Question: I have a problem. I want to populate a JSON string into a table, however, it only writes me the first row and not the rest. I get the JSON from a rest API.
Below is my code and an excerpt from the JSON file
'''
DECLARE @token INT;
DECLARE @ret INT;
DECLARE @url nvarchar(max);
DECLARE @Json2 nvarchar(max);
DECLARE @authheader nvarchar(max);
DECLARE @contentType nvarchar(max);
DECLARE @apiKey_lat nvarchar(max);
DECLARE @apiKey_lot nvarchar(max);
DECLARE @apiKey_start nvarchar(max);
DECLARE @apiKey_end nvarchar(max);
DECLARE @apikey nvarchar(max);
DECLARE @json AS TABLE (Json_Table nvarchar(max))
SET @authheader = ''
SET @contentType = 'application/json'
SET @url = ''
EXEC @ret = sp_OACreate 'MSXML2.XMLHTTP', @token OUT;
IF @ret <> 0 RAISERROR ('Unable to open HTTP Connection', 10, 1);
EXEC @ret = sp_OAMethod @token, 'open', NULL, 'GET', @url, 'false';
EXEC @ret = sp_OAMethod @token, 'setRequestHeader', NULL, 'authorization', @authheader;
EXEC @ret = sp_OAMethod @token, 'setRequestHeader', NULL, 'Content-type', @contentType;
EXEC @ret = sp_OAMethod @token, 'send'
EXEC sp_OAGetProperty @token, 'responseText', @Json2 OUTPUT;
INSERT INTO @json (Json_Table) EXEC sp_OAGetProperty @token, 'responseText'
SELECT * FROM @json
SELECT * FROM OPENJSON((SELECT * FROM @json))
WITH (
[parameter] NVARCHAR(MAX) '$.parameter',
[lat] NVARCHAR(MAX) '$.lat',
[lon] NVARCHAR(MAX) '$.lon',
[dates] NVARCHAR(MAX) '$.date',
[value] NVARCHAR(MAX) '$.value'
) AS MetaData
'''
Here is the JSON Snippet:
'''
{"data": [
{
"parameter": "t_2m:C",
"coordinates": [
{
"lat": 51.123456,
"lon": -0.123456,
"dates": [
{
"date": "2021-11-17T12:05:00Z",
"value": 10.6
},
{
"date": "2021-11-17T13:05:00Z",
"value": 11.4
}
]
}
]
}
]
}
'''
My Output looks like this:

The result should be a table with the values of LAT, LON, DATE, and VALUE from the JSON.
Here is an Example:
<URL>
Edit:
I also tiredit it with Cross Apply. Didnt worked. Looks like this:
<URL>
Here is the codewith Cross Apply:
'''
DECLARE @token INT;
DECLARE @ret INT;
DECLARE @url nvarchar(max);
DECLARE @Json2 nvarchar(max);
DECLARE @authheader nvarchar(max);
DECLARE @contentType nvarchar(max);
--Set Parameters
DECLARE @apiKey_lat nvarchar(max);
DECLARE @apiKey_lot nvarchar(max);
DECLARE @apiKey_start nvarchar(max);
DECLARE @apiKey_end nvarchar(max);
DECLARE @apikey nvarchar(max);
DECLARE @json AS TABLE (Json_Table nvarchar(max))
--Set Authentications
SET @authheader = ''
SET @contentType = 'application/json'
SET @url = ''
EXEC @ret = sp_OACreate 'MSXML2.XMLHTTP', @token OUT;
IF @ret <> 0 RAISERROR ('Unable to open HTTP Connection', 10, 1);
EXEC @ret = sp_OAMethod @token, 'open', NULL, 'GET', @url, 'false';
EXEC @ret = sp_OAMethod @token, 'setRequestHeader', NULL, 'authorization', @authheader;
EXEC @ret = sp_OAMethod @token, 'setRequestHeader', NULL, 'Content-type', @contentType;
EXEC @ret = sp_OAMethod @token, 'send'
EXEC sp_OAGetProperty @token, 'responseText', @Json2 OUTPUT;
INSERT INTO @json (Json_Table) EXEC sp_OAGetProperty @token, 'responseText'
SELECT * FROM @json
SELECT * FROM OPENJSON((SELECT * FROM @json))
WITH (
[data] NVARCHAR(MAX) AS JSON
) AS MetaData
CROSS APPLY OPENJSON([MetaData].[data])
WITH(
[parameter] NVARCHAR(MAX),
[coordinates] NVARCHAR(MAX),
[lat] NVARCHAR(MAX),
[lon] NVARCHAR(MAX),
[dates] NVARCHAR(MAX),
[value] NVARCHAR(MAX)
) AS Test_Metadata
'''
In the SQL query the URL of the rest API and the Authorization header are missing.
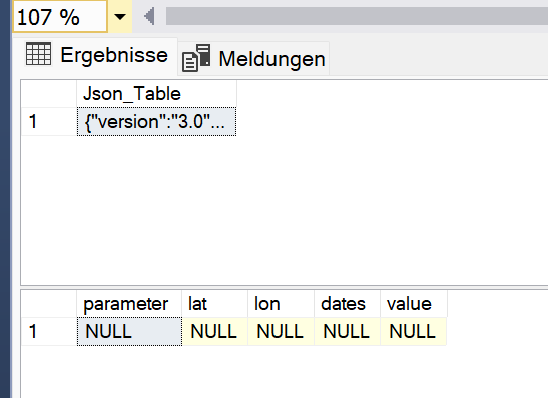
Answer: You should not use the 'sp_OA' procedures, as they are full of bugs, difficult to use, and for compatibility only. SQL Server is not a generalized scripting language, do not use it as such.
Instead use something like Powershell's 'Invoke-WebRequest' to download the data, then feed it into SQL Server using 'Invoke-SqlCmd' or 'Invoke-DbaQuery'.
If you pass it in as a parameter '@json' you can do the following to get your desired result:
'''
SELECT
d.parameter,
coord.lat,
coord.lon,
dates.date,
dates.value
FROM OPENJSON(@json, '$.data[0]')
WITH (
parameter nvarchar(100),
coordinates nvarchar(max) AS JSON
) d
CROSS APPLY OPENJSON(d.coordinates)
WITH (
lat decimal(9,7),
lon decimal(9,7),
dates nvarchar(max) AS JSON
) coord
CROSS APPLY OPENJSON(coord.dates)
WITH (
date datetimeoffset,
value decimal(18,2)
) dates;
'''
<URL>
Note how 'coordinates' and 'dates' is declared 'AS JSON', and then passed into 'OPENJSON' again using 'CROSS APPLY'.